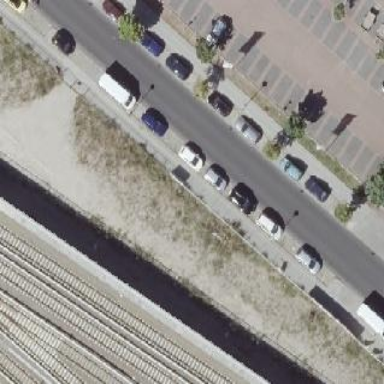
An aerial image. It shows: Street-side parking with sett surface.